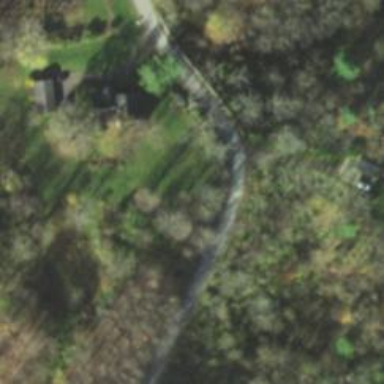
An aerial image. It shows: Unclassified road.